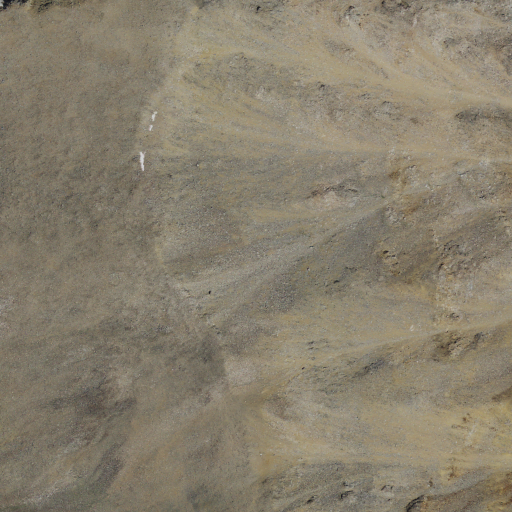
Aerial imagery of mountain in California named The Jumpoff containing barren land, grassland, and shrub